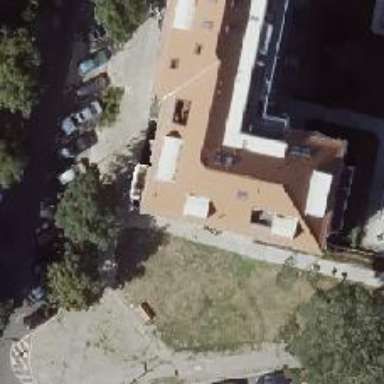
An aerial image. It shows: Hipped roof apartment building.